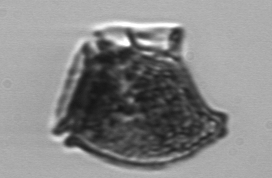
Label: Dinophysis_norvegica